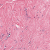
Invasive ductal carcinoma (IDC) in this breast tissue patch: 0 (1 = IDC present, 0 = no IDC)